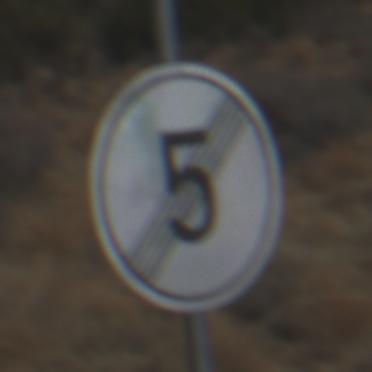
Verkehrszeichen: EndeGeschwindigkeit5
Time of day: Midday
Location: Outdoor (Nature)
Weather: Clear
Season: NotSpecified
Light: Natural